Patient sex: M
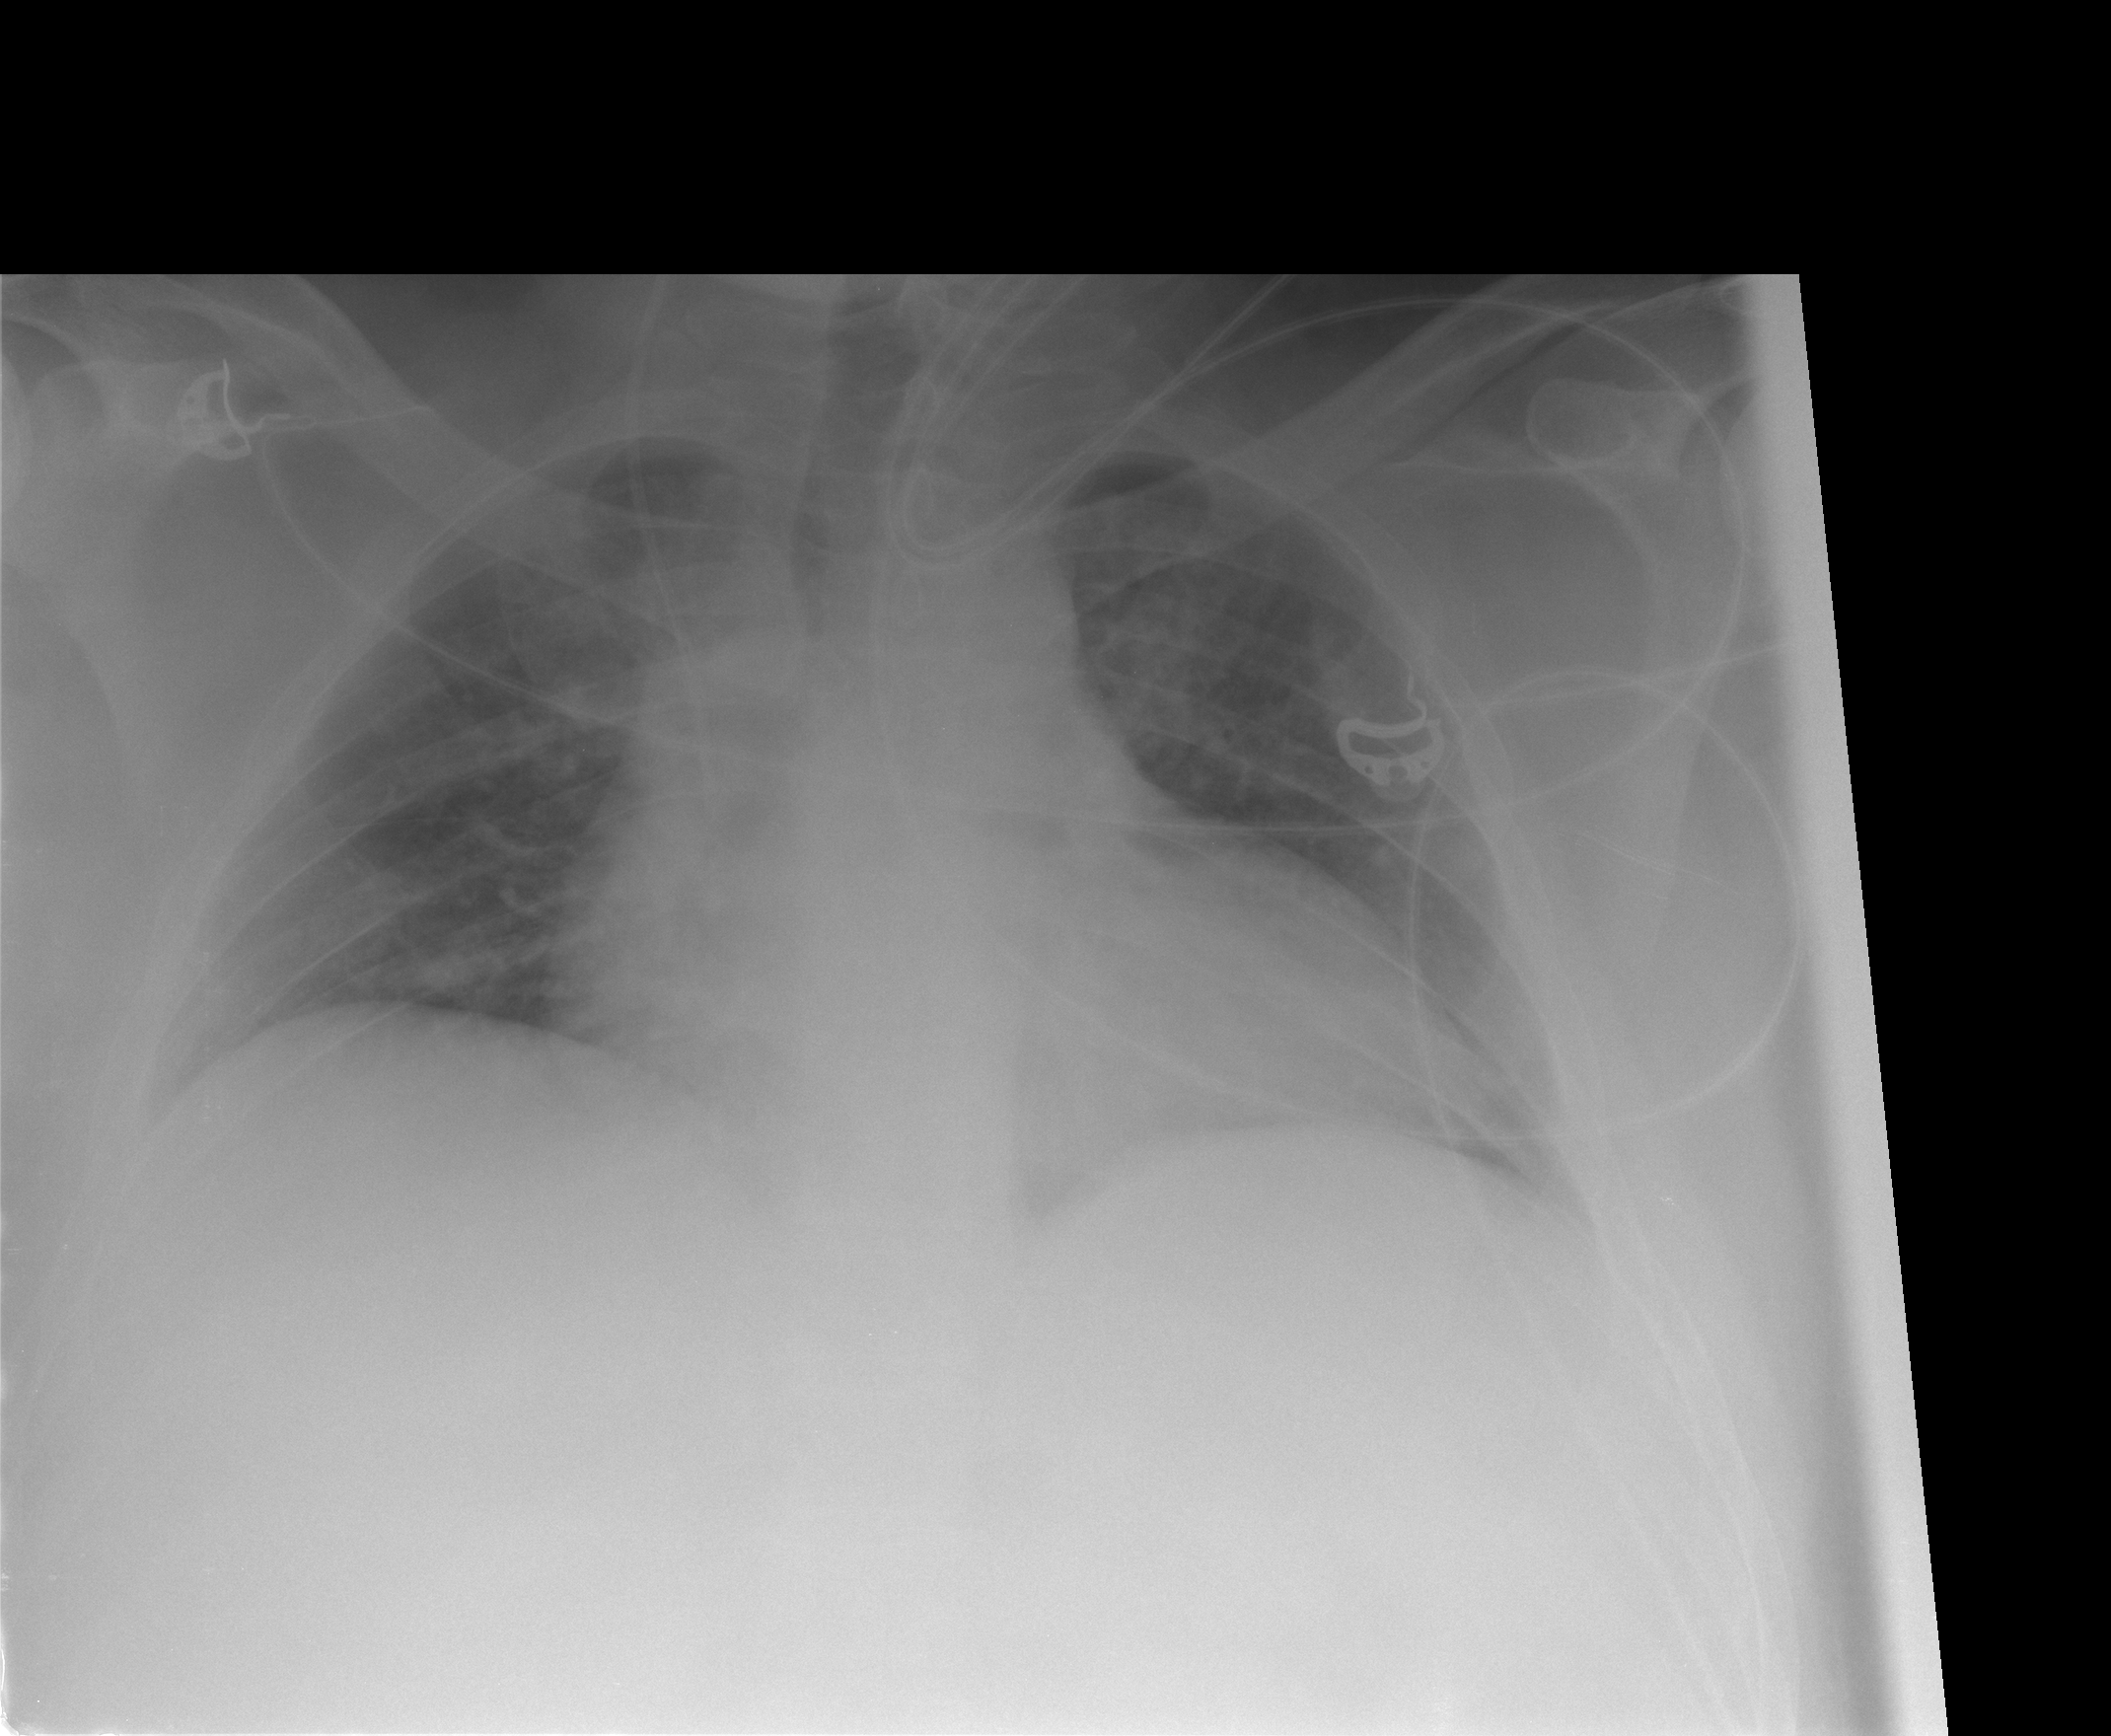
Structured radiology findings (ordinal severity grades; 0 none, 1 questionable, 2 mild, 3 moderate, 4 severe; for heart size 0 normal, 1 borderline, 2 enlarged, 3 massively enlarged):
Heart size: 2
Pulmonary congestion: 2
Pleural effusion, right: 0
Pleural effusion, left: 0
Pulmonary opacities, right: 1
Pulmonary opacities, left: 1
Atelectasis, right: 2
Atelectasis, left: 2